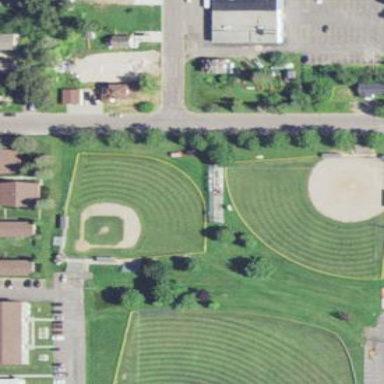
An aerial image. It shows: Baseball pitch for leisure and sports activities.